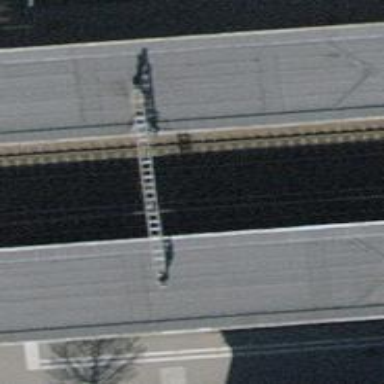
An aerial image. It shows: Solitary milestone along the railway.